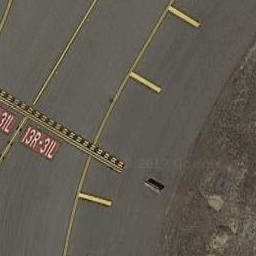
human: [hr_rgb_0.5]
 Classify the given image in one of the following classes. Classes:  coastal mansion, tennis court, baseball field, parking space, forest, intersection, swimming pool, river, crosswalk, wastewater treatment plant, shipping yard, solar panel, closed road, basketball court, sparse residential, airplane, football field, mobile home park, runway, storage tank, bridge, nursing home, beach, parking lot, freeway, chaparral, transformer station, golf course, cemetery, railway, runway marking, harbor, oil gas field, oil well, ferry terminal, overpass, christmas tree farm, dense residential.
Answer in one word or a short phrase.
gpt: runway marking